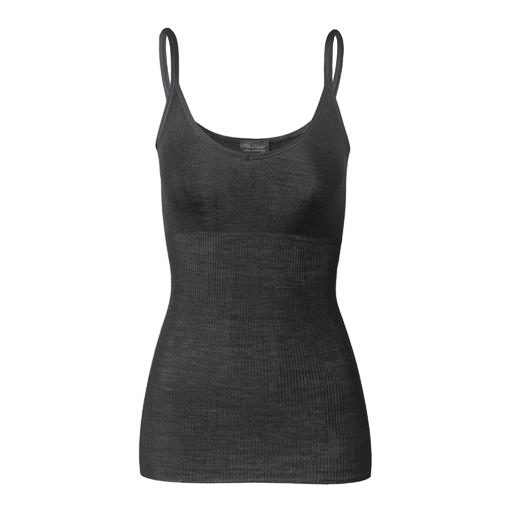
black shaping tank, black women's cami, woman's tank top, white background